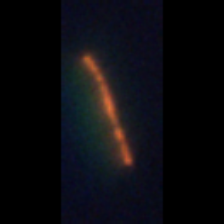
Taxon: Psuedo-nitzschia
Group: Diatoms